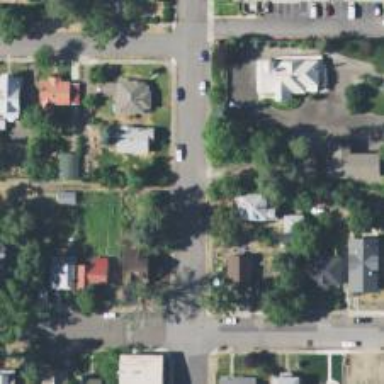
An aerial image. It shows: Alley classified as service road.